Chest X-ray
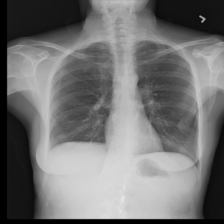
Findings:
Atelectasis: negative
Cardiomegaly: negative
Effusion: negative
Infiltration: negative
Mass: negative
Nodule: negative
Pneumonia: negative
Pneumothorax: negative
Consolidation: negative
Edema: negative
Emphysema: negative
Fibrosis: negative
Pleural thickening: negative
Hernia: negative